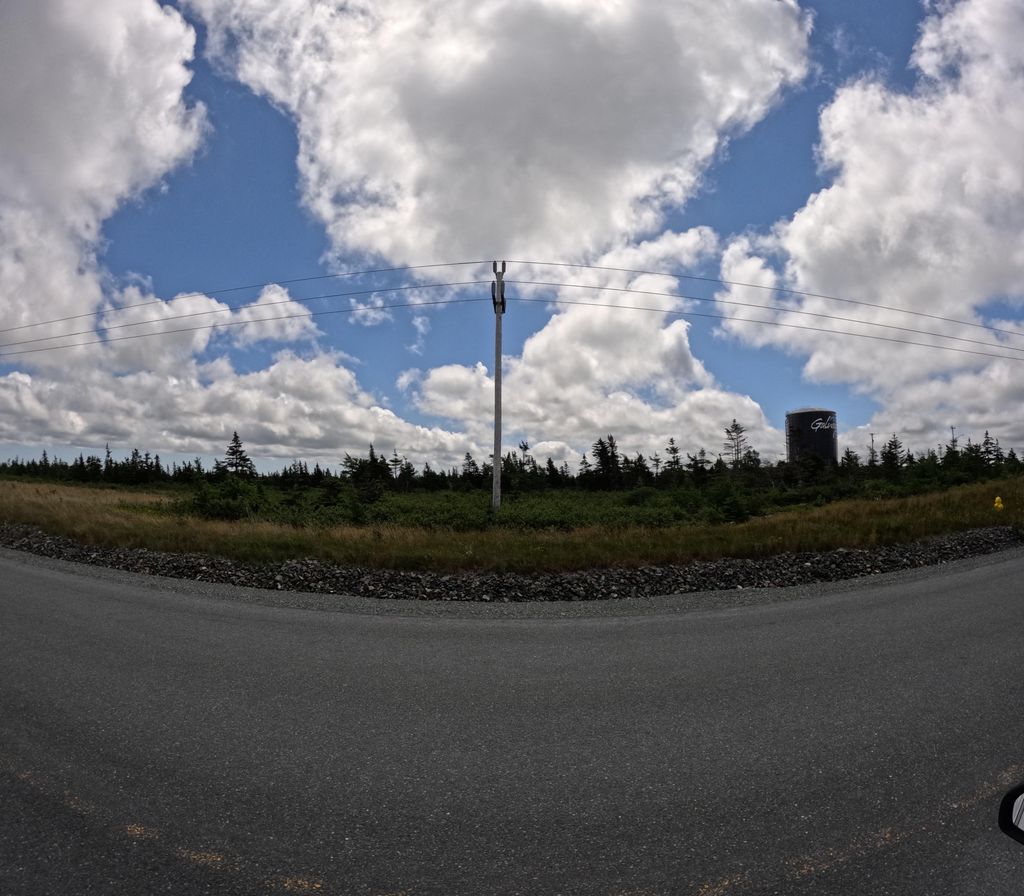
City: st_johns